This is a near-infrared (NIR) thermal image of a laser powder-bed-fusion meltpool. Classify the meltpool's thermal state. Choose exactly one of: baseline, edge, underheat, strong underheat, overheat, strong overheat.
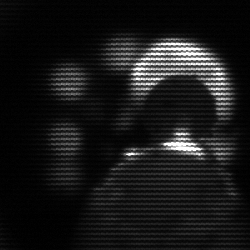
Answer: edge